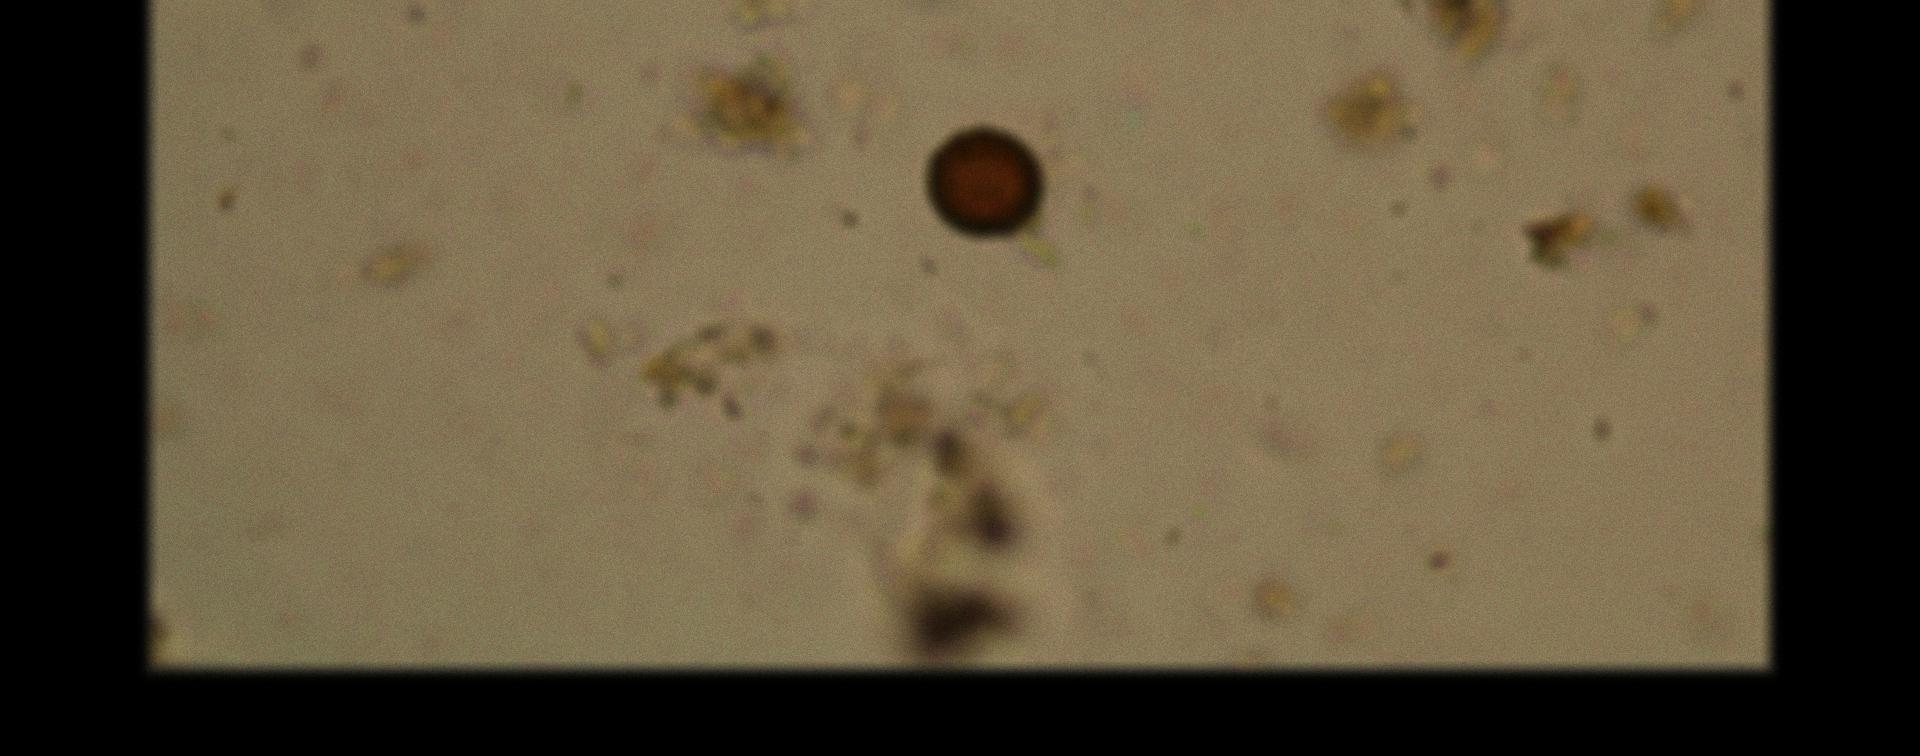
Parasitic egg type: Taenia spp. egg